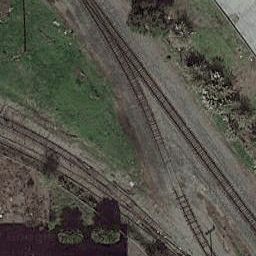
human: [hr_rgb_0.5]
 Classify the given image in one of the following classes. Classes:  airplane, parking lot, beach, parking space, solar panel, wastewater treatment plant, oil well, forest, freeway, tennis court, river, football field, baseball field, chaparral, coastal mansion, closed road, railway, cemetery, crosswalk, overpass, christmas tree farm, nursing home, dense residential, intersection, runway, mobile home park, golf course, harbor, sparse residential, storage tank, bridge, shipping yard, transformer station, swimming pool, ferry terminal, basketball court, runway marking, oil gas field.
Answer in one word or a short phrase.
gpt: railway